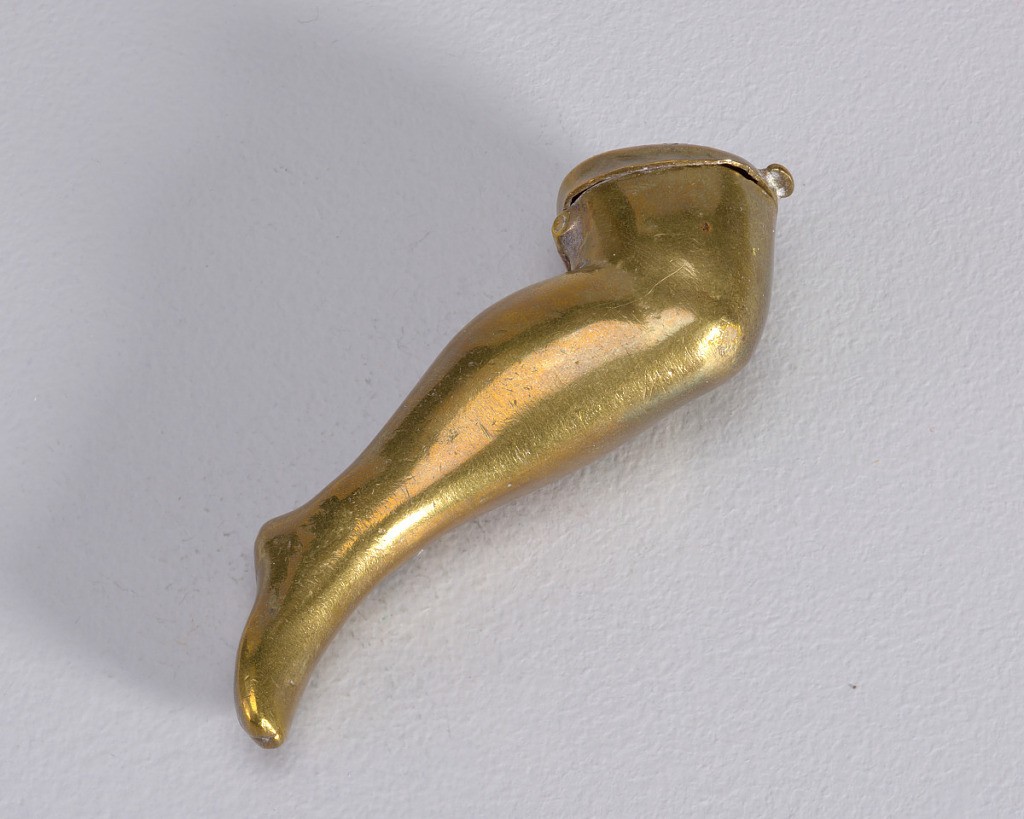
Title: Woman's Leg
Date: late 19th century
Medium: Brass
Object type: Matchsafe
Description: In the form of a woman's leg, from mid thigh down to the foot, knee slightly bent. Circular lid with thumb catch attached at thigh end of box, hinged on underside. Striker on top of lid.